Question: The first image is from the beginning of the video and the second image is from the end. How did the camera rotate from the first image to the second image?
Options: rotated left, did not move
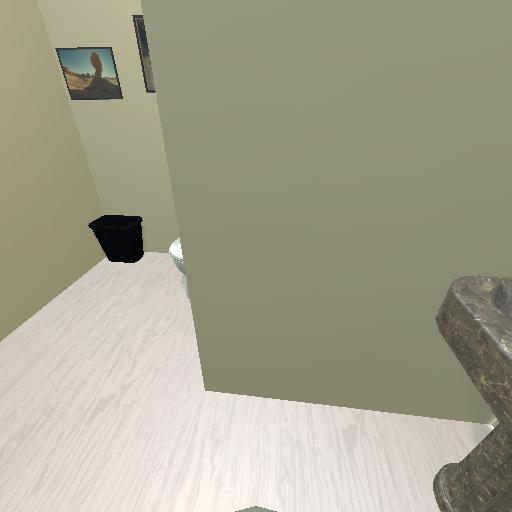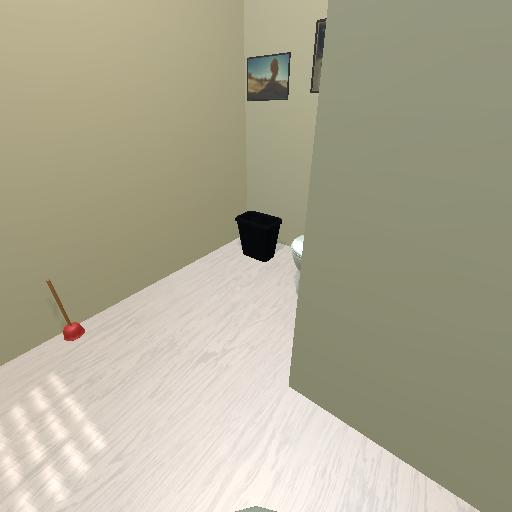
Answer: rotated left